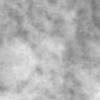
Label: no_change